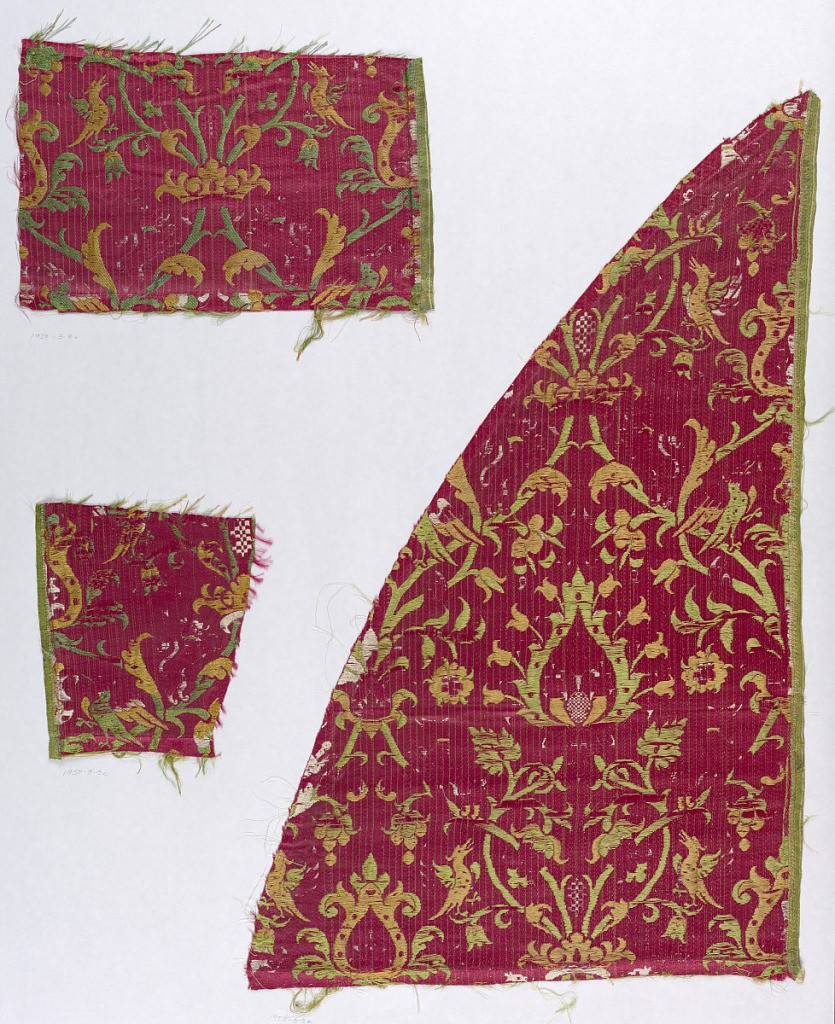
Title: Fragments
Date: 16th–17th century
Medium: silk Technique: plain compound satin with supplementary weft
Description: Allover design of stylized leaf motifs and birds in yellow and green on a red ground.